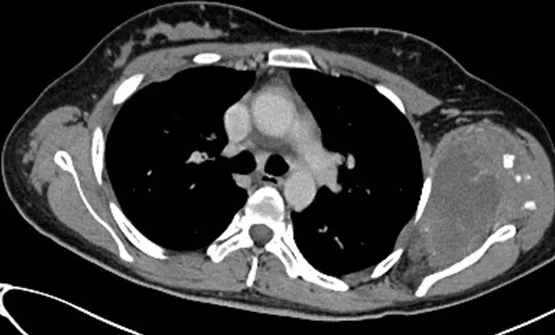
Mass at the dens of the left subscapularis muscle, polylobe heterogeneous hypodense containing calcification; thoracic TC in axial section after PDC injection.
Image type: radiology (ct)